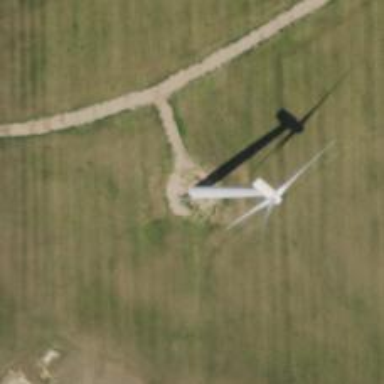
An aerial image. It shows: Wind turbine generating power.